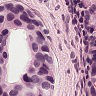
Metastatic tissue present: yes